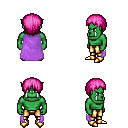
a pixel art fantasy rpg character, male body template, orc, green skin, lavender cape, gold greaves, pink plain hairstyle, gold boots, four views (front, back, left, right), 2x2 character sprite sheet, small pixel art, hard edges, no anti-aliasing